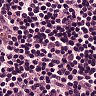
Metastatic tissue present: no